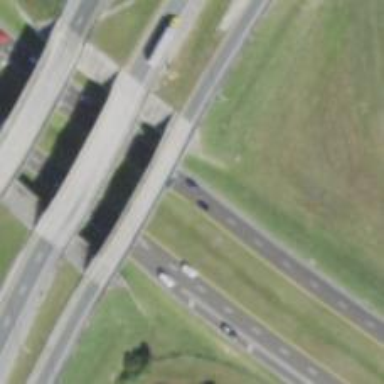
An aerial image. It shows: Bridge over motorway link with parclo junction.